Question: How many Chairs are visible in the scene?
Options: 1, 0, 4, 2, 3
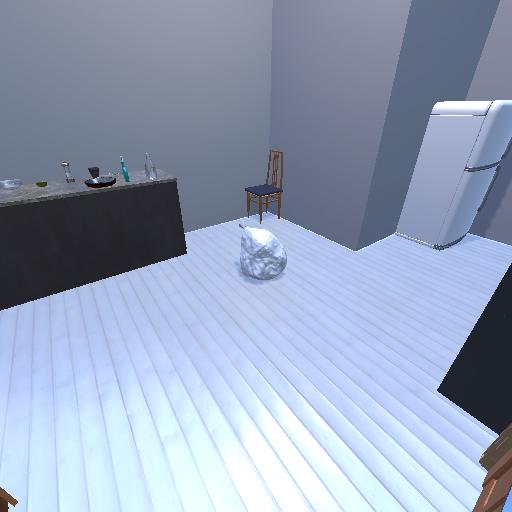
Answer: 1